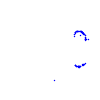
Particle: proton